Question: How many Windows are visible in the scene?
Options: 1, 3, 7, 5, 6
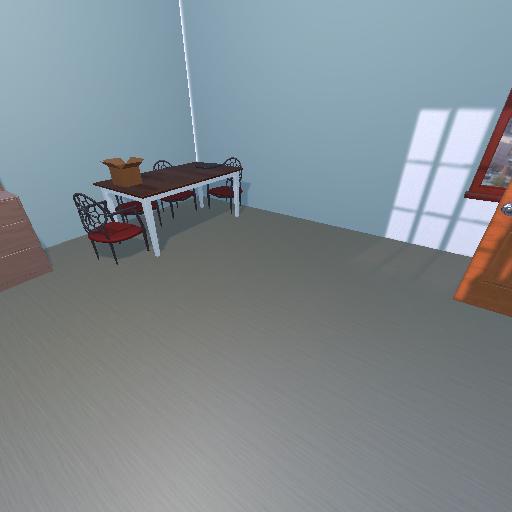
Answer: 1